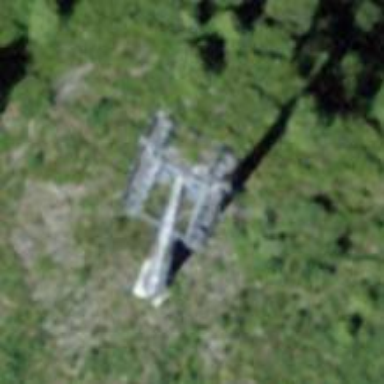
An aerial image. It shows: Pylon used for aerialway.